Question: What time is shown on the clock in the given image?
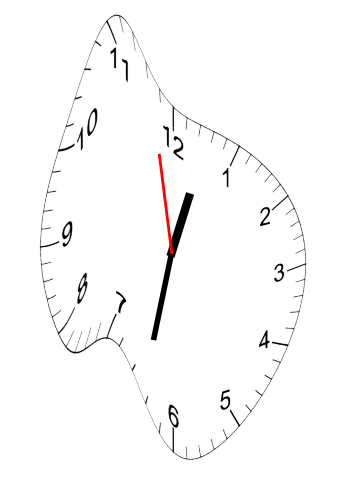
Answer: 12:31:58